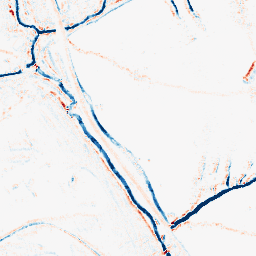
Category: morphological
Decomposition family: morphological_square
Decomposition parameters: operation: average
size: 5
Upsampling method: regularized
Upsampling parameters: scale: 2
lambda_reg: 0.001
Upsampling scale: 2